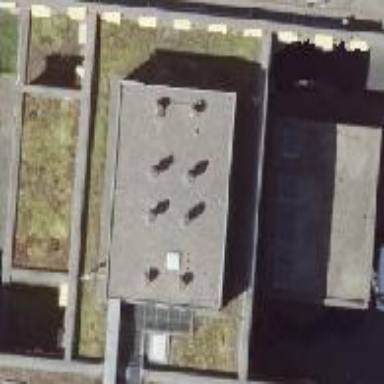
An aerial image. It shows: Hospital building.